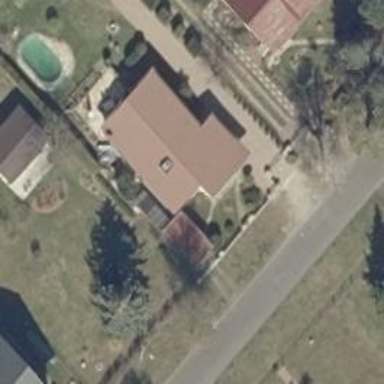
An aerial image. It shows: Detached building.